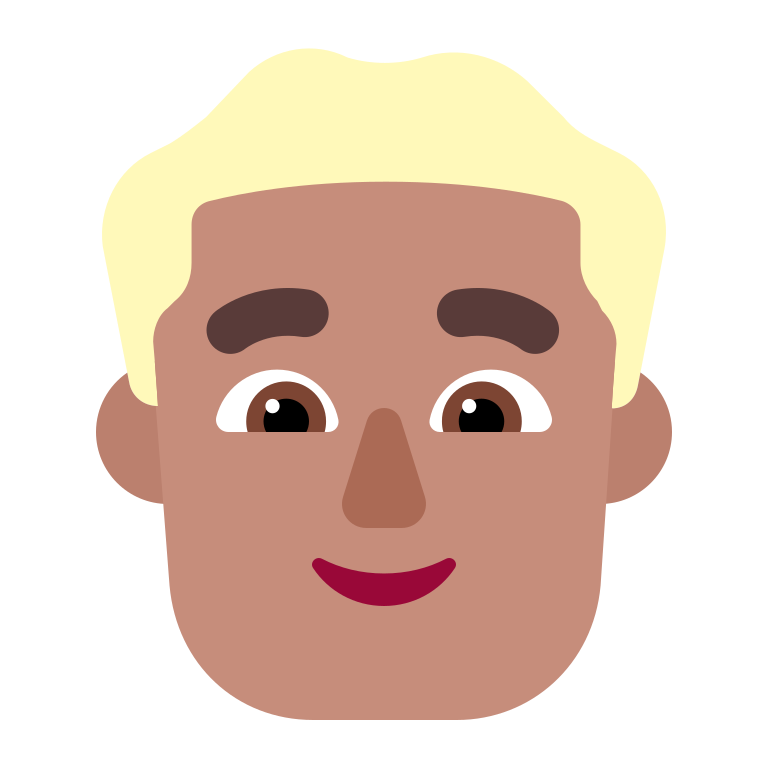
man blonde hair flat